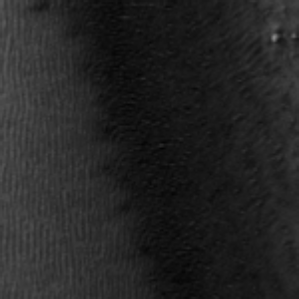
Label: frost